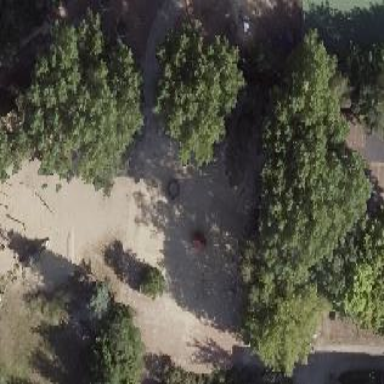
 surrounded by natural sandy environment."